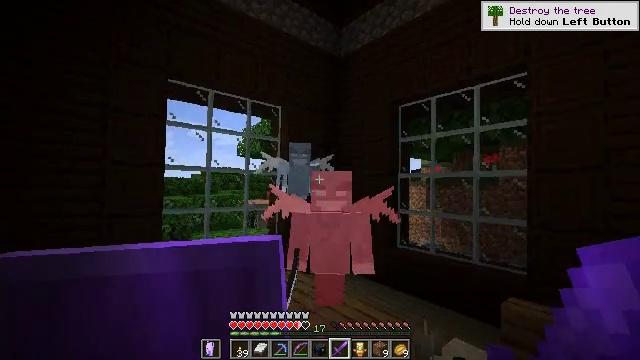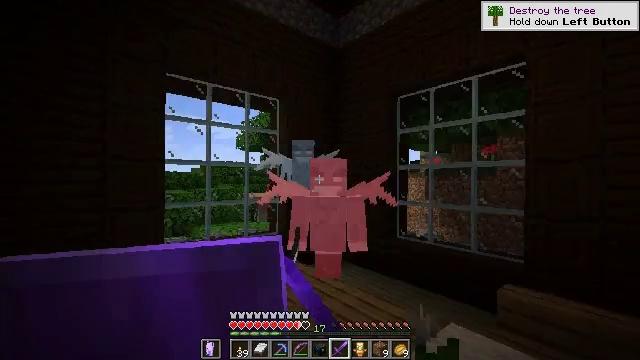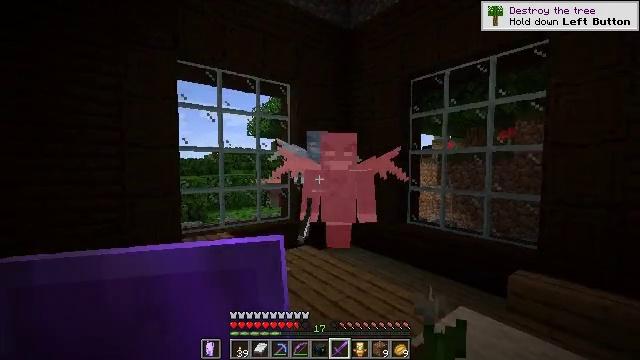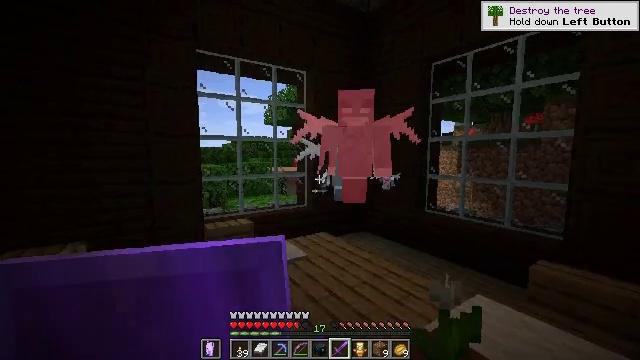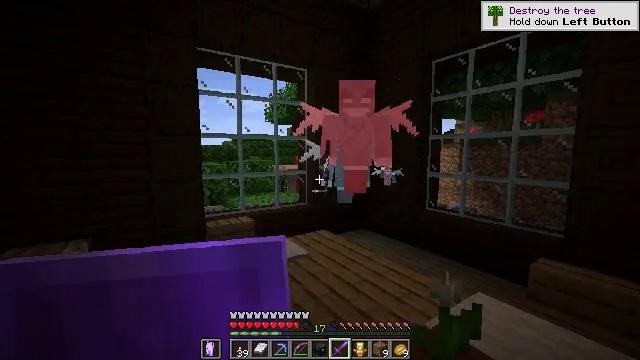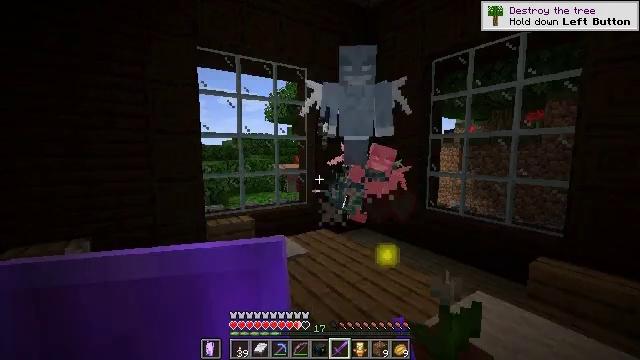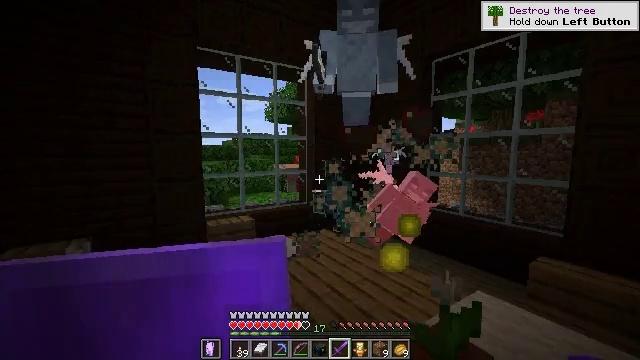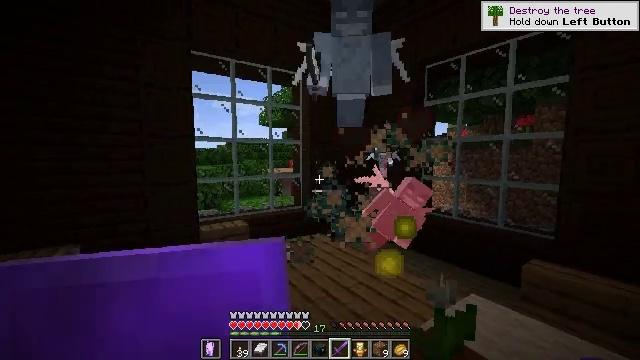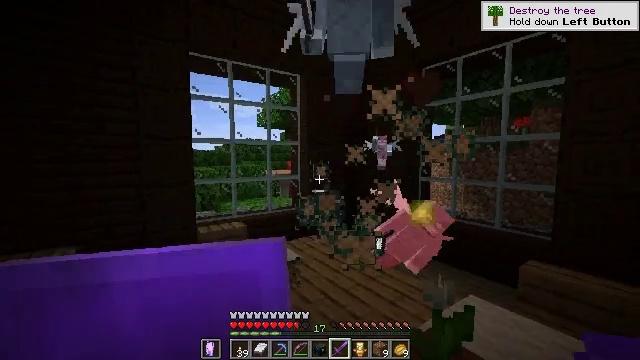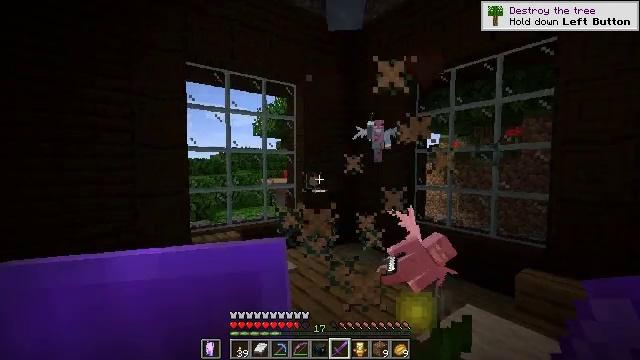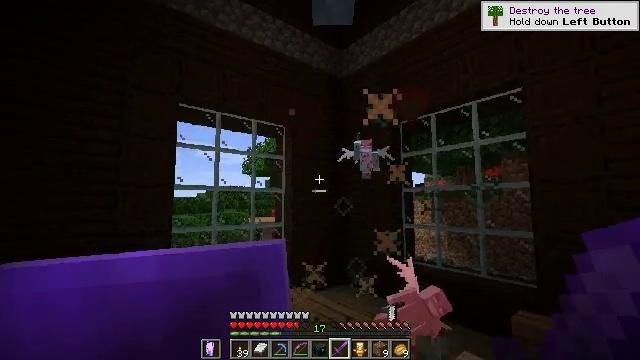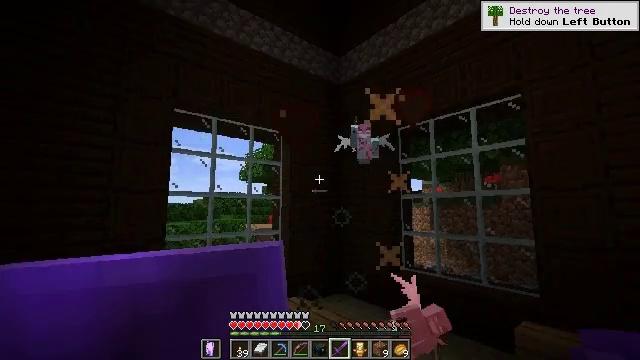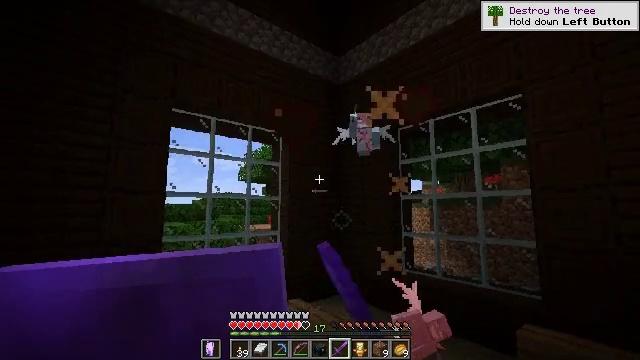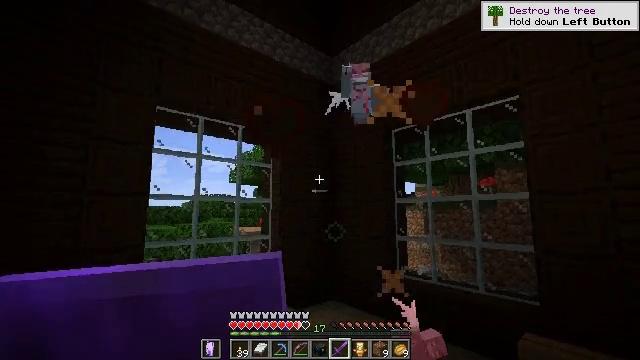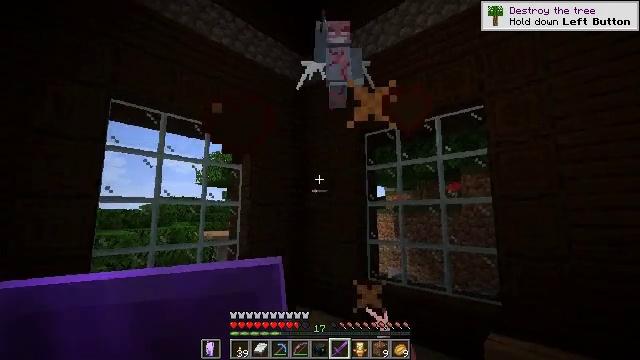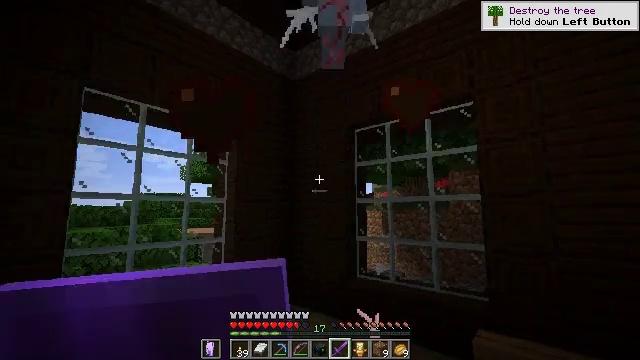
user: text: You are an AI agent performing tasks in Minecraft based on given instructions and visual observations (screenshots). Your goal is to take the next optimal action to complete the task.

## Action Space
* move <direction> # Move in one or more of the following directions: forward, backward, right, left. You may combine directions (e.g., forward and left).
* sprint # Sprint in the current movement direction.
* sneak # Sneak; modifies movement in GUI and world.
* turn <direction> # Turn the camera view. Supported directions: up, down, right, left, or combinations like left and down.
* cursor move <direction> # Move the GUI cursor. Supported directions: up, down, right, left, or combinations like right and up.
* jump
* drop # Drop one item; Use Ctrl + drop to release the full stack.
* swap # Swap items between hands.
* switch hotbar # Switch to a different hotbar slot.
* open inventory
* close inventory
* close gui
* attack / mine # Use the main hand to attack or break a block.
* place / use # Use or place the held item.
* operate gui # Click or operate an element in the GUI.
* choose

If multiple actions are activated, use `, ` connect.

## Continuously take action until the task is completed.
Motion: motion action
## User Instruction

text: Combat the vex.
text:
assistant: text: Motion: turn down, attack / mine
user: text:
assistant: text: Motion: turn left and down, attack / mine
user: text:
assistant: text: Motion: turn left and down, attack / mine
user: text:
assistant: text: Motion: attack / mine
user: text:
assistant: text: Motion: attack / mine
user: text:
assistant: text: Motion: attack / mine
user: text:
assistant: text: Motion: turn right, attack / mine
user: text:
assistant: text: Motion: attack / mine
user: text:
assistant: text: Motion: turn up, attack / mine
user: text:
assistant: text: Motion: turn right and up
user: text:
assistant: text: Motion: move forward, turn up, attack / mine
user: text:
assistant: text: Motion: move forward, attack / mine
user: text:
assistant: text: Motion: move forward, turn right, attack / mine
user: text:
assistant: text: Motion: move forward, turn right
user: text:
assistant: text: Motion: move forward, turn right, attack / mine
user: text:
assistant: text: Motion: turn right and down, attack / mine
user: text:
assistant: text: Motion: turn right and down, attack / mine
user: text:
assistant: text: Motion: turn right and down
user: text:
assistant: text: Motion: turn right and down, attack / mine
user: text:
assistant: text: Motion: attack / mine
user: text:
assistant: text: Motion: attack / mine
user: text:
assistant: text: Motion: turn left and down, attack / mine
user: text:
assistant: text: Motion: turn left and down
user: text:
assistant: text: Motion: turn left
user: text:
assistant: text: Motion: turn left and up
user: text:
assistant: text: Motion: turn left and up
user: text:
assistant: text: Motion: turn left and up
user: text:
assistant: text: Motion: turn left and up
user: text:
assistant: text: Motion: turn right and up
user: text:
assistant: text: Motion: turn right and up, attack / mine